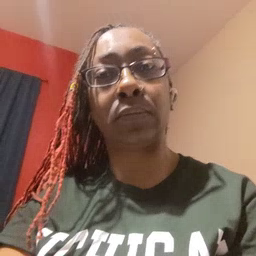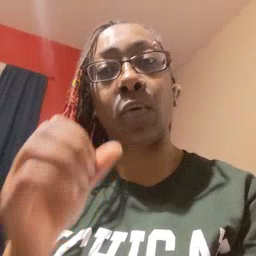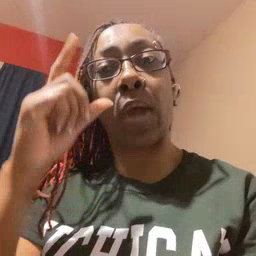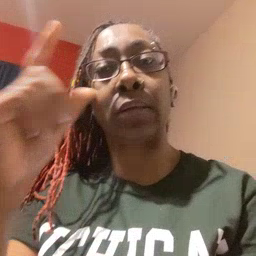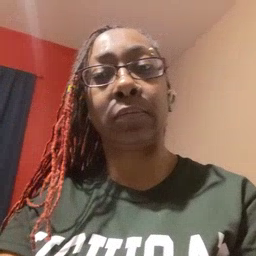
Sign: wake